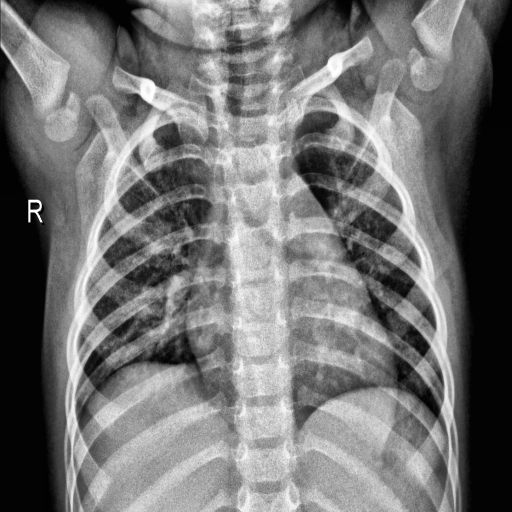
Finding: NORMAL